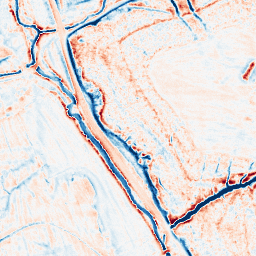
Category: edge_preserving
Decomposition family: anisotropic_diffusion
Decomposition parameters: iterations: 20
kappa: 100
gamma: 0.2
Upsampling method: sinc_hamming
Upsampling parameters: scale: 2
kernel_size: 8
Upsampling scale: 2